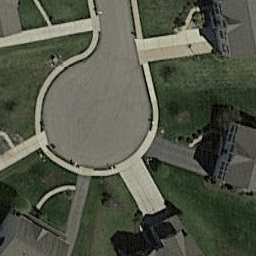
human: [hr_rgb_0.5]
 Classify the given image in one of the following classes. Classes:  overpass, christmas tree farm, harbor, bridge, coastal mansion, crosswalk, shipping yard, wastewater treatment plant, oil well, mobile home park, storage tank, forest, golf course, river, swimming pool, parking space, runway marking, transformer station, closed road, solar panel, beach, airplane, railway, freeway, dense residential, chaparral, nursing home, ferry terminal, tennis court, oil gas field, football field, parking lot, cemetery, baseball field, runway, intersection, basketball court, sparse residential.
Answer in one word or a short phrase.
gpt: closed road